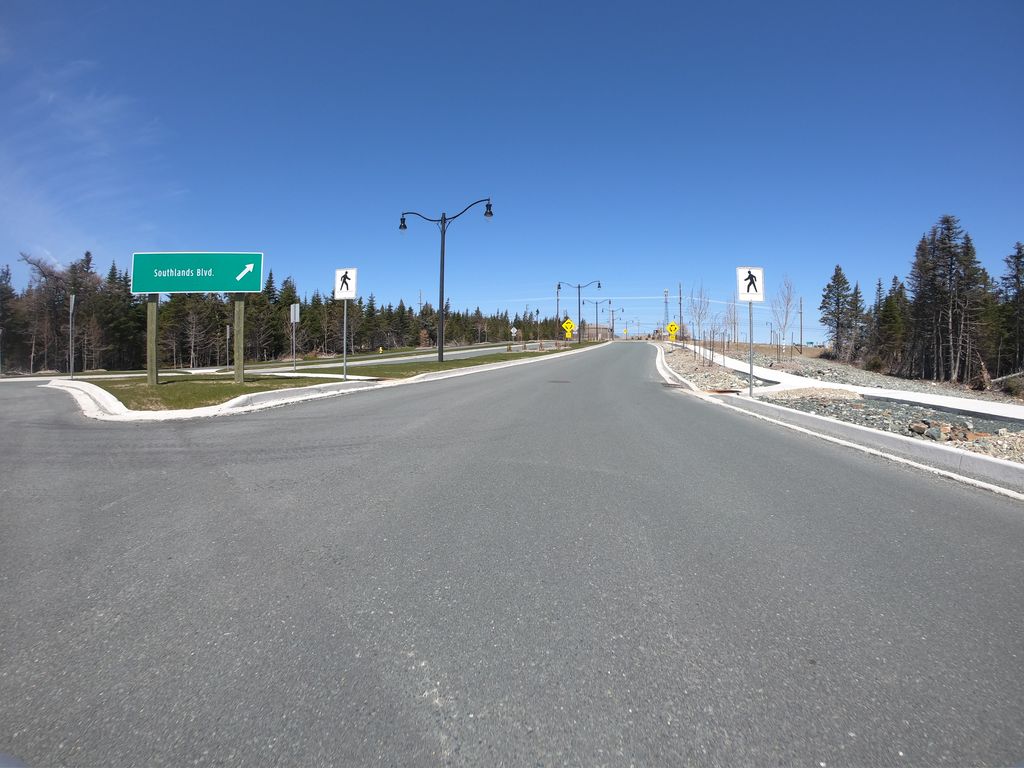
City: st_johns